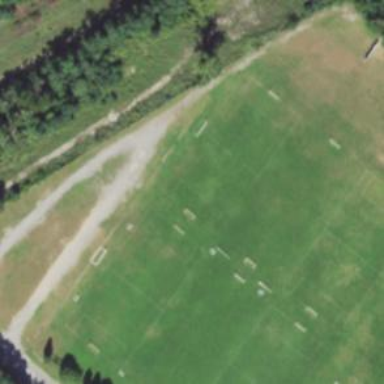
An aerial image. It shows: Soccer pitch for leisureland activities.